Aerial crown-view tile of a tropical tree (Barro Colorado Island, Panama), acquired 20241014:
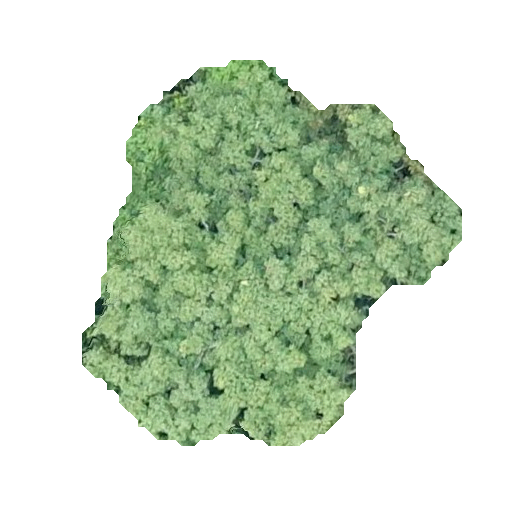
Species: Ceiba pentandra
GBIF accepted scientific name: Ceiba pentandra
Crown area: 151.014 m²